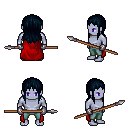
a pixel art fantasy rpg character, male body template, dark elf, purple skin, red cape, teal pants, raven unkempt hairstyle, metal gloves, spear, four views (front, back, left, right), 2x2 character sprite sheet, small pixel art, hard edges, no anti-aliasing